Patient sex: M
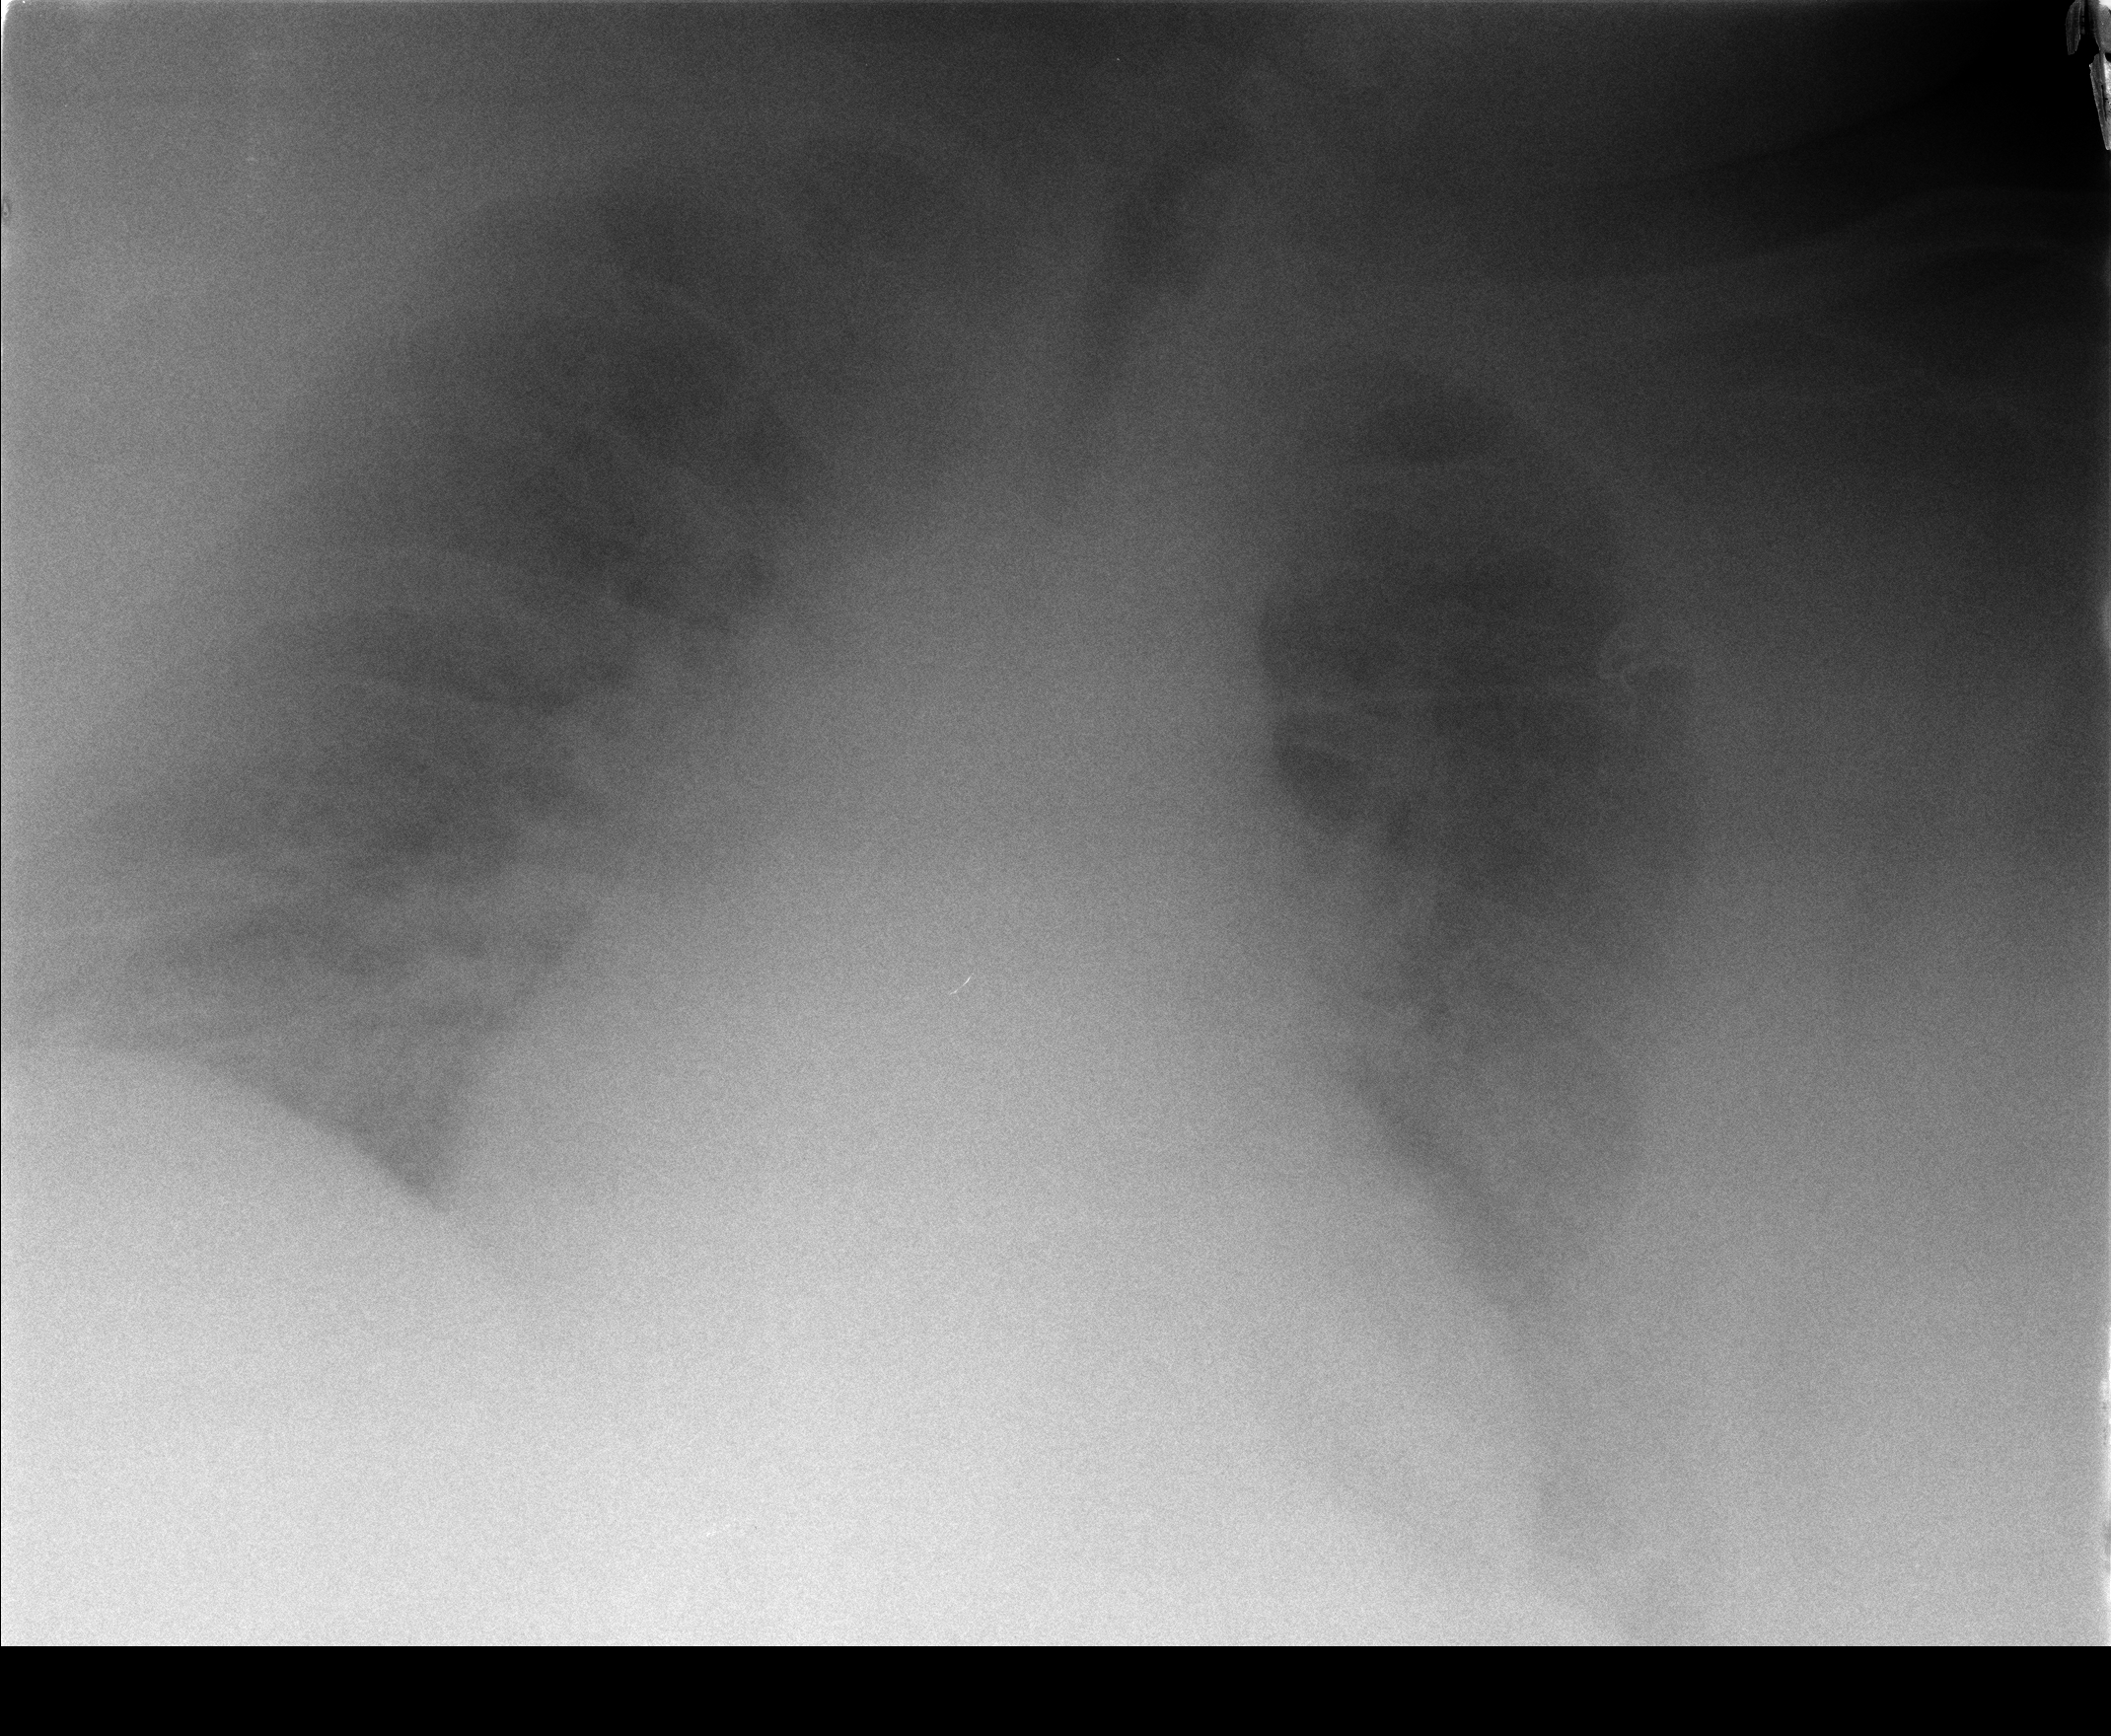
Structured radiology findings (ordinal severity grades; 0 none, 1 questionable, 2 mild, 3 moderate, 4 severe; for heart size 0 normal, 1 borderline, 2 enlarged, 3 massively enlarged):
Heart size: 2
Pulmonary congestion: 2
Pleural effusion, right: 0
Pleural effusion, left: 2
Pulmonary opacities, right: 0
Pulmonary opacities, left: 2
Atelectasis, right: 0
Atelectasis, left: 2